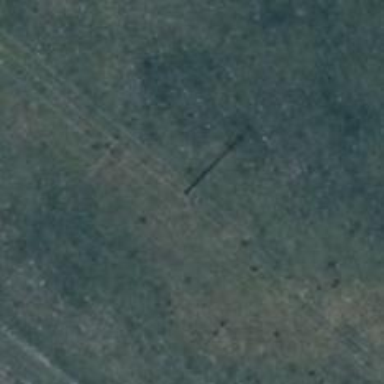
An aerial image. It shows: Power pole.